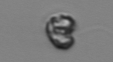
Label: Dinophyceae